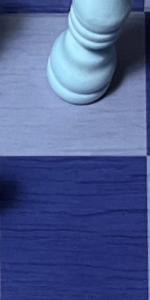
Label: Empty